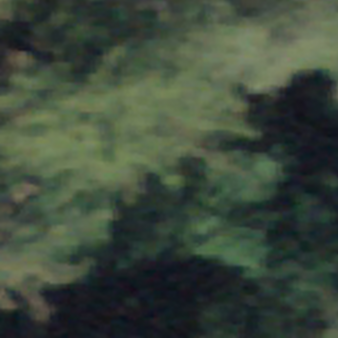
Label: other